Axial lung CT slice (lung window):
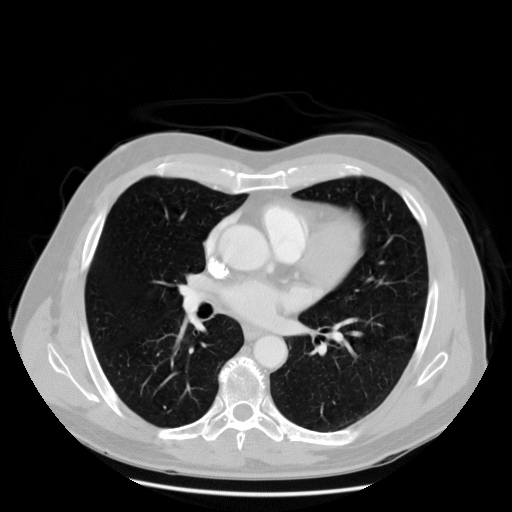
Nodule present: no